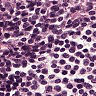
Metastatic tissue present: no